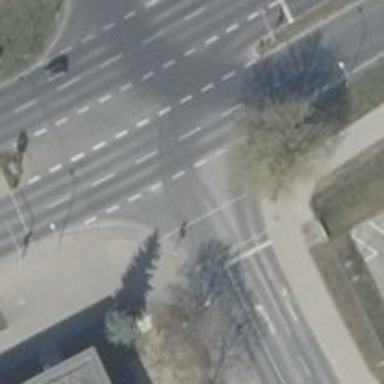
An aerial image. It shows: Asphalt cycleway.